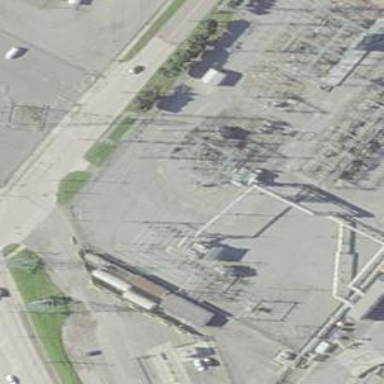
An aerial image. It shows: Switch for power supply.